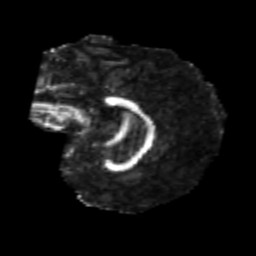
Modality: FA
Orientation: sagittal
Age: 23
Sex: female
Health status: healthy
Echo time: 0.074 s